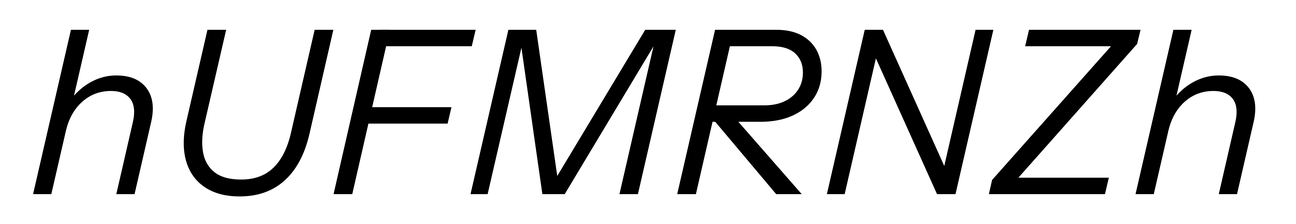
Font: InstrumentSans-Italic_Italic